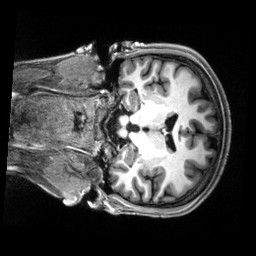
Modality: T1w
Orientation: coronal
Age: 22
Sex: female
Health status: healthy
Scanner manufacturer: siemens
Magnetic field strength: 3 T
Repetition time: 2.5 s
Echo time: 0.00222 s